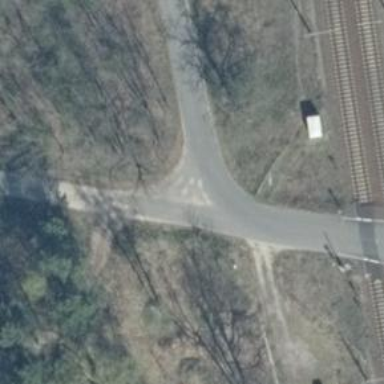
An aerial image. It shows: Emergency access point on the road.